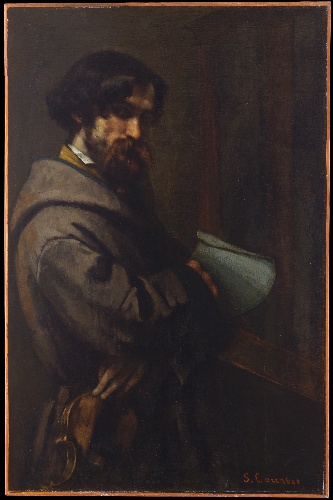
Title: Alphonse Promayet (1822–1872)
Artist: Gustave Courbet
Artist bio: French, Ornans 1819–1877 La Tour-de-Peilz
Date: 1851
Object type: Painting
Classification: Paintings
Medium: Oil on canvas
Dimensions: 42 1/8 x 27 5/8 in. (107 x 70.2 cm)
Department: European Paintings
Credit line: H. O. Havemeyer Collection, Bequest of Mrs. H. O. Havemeyer, 1929
Accession year: 1929
Repository: Metropolitan Museum of Art, New York, NY
Tags: Men|Portraits|Violins|Musicians